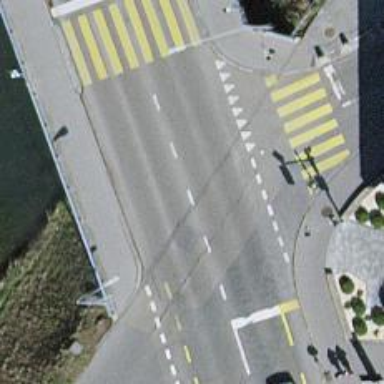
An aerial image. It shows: Secondary road with asphalt surface and designated cycle lane.